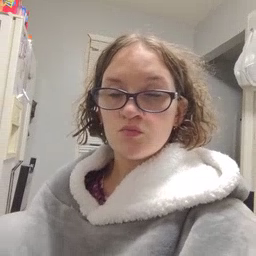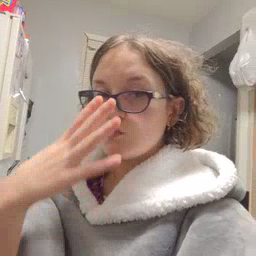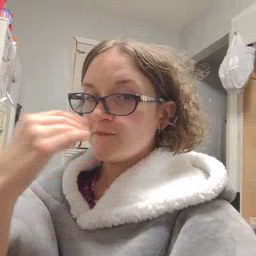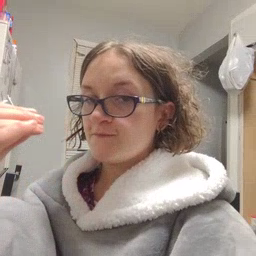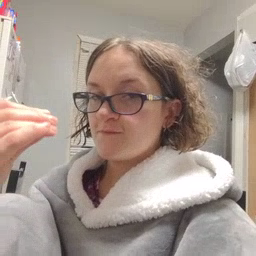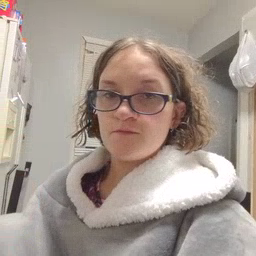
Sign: wolf